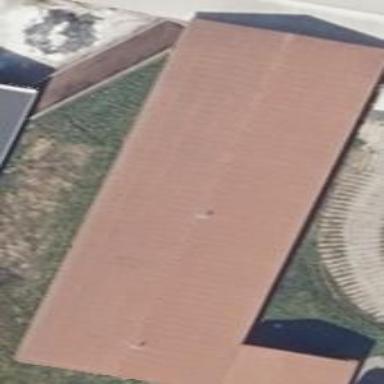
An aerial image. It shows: Building with gabled roof oriented along its structure. The roof is painted red.